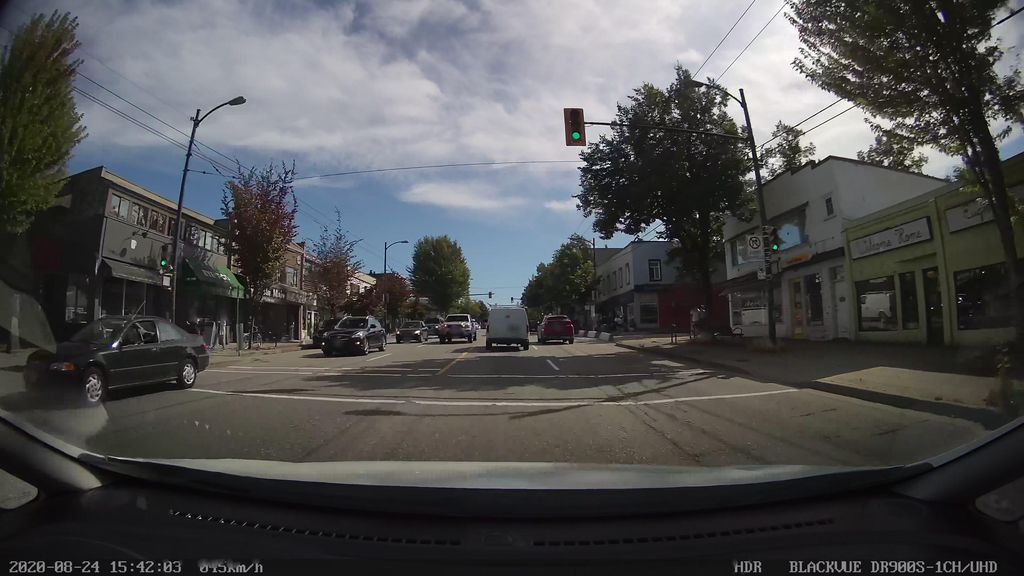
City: vancouver